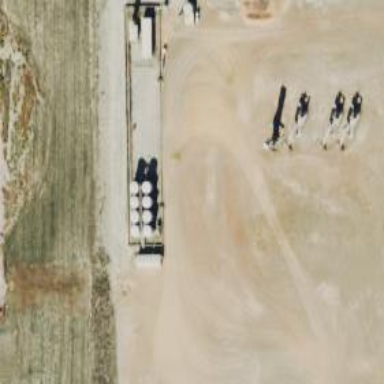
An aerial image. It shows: Storage tank with man-made structure.